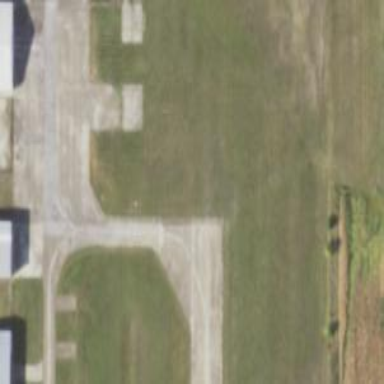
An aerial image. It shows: Asphalt taxiway at the airport.